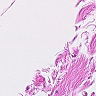
Metastatic tissue present: no